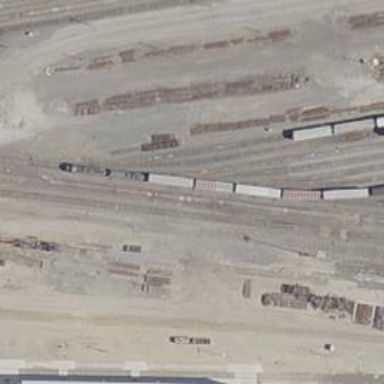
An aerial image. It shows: Railway yard used for servicing trains.